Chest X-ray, AP view. Patient: 54 years old, sex F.
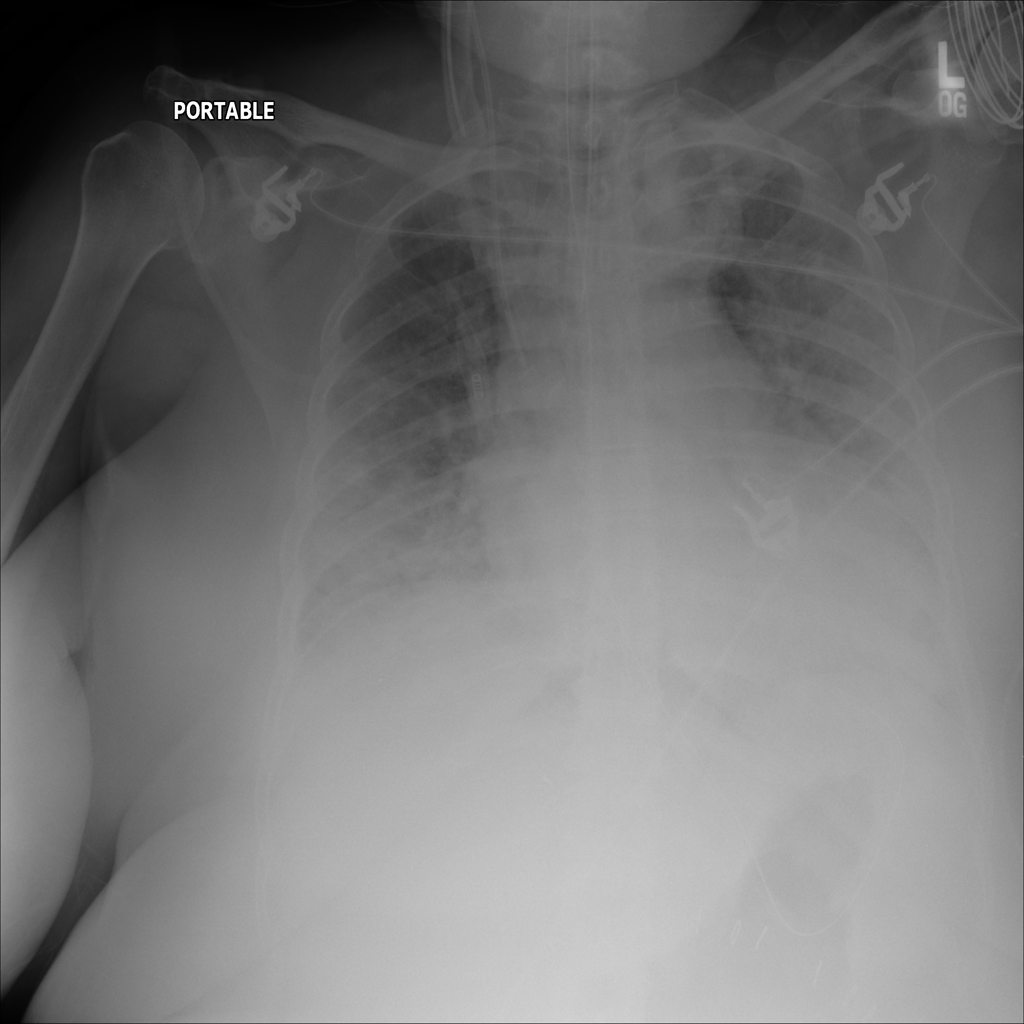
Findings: No Finding